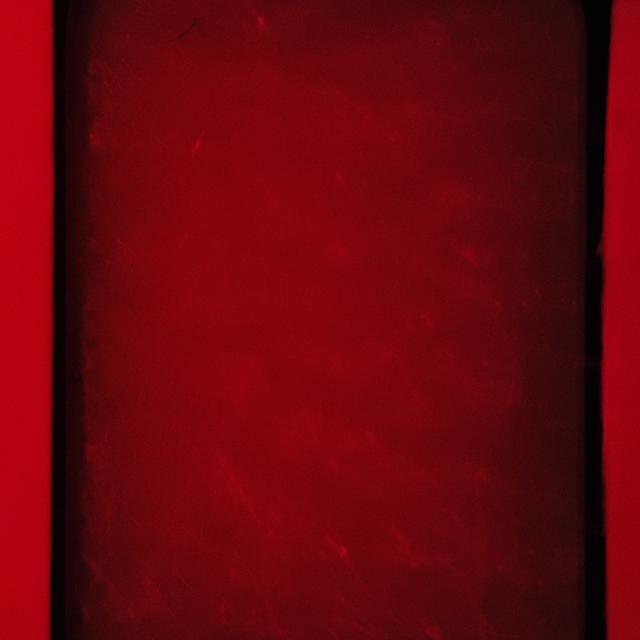
Canine fungal skin infection — characterized by alopecia, scaling, crusting, and circular lesions. Common agents include Malassezia and Candida species.